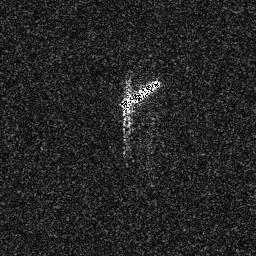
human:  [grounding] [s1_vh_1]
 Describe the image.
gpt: In the satellite image, there is  <ref>1 medium ship </ref> <box>[[45, 30, 63, 42, 0]]</box> located at center.